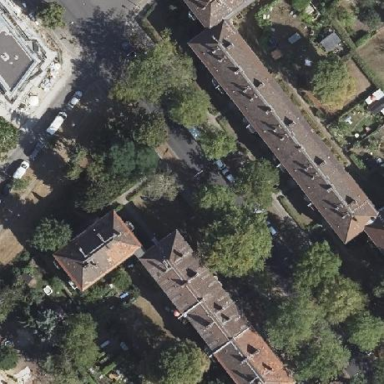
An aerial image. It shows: Hipped-roof building with apartments.